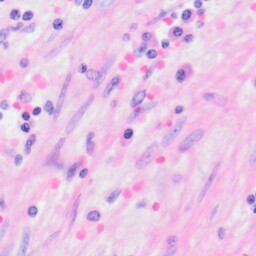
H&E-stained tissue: Kidney